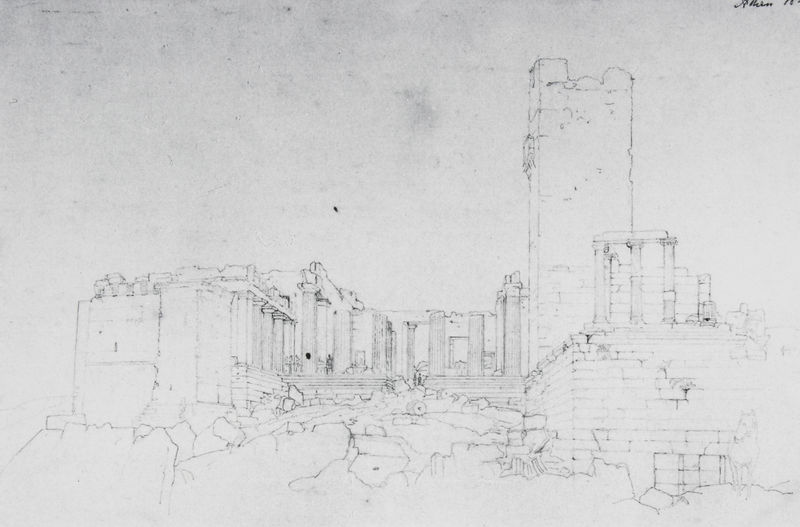
Titel: Die Propyläen auf der Akropolis, Athen
Künstler: Friedrich von Gärtner
Standort: München
Institution: Architekturmuseum der Technischen Universität
Schlagwörter: berg, felsen, himmel, weiß, landschaft, menschen, stadt, grau, schwarz, skizze, säule, säulen, zeichnung, anlage, gebäude, hund, schloss, alt, architektur, mensch, stein, steine, signatur, hügel, pferd, turm, kanneliert, papier, ansicht, italien, studie, leer, mauer, grafik, graphik, geröll, linien, schutt, querformat, treppe, treppen, trümmer, zerstörung, columns, people, stairs, steps, white, black, wall, stufen, verfall, innenhof, reste, ruine, antike, burg, palast, kohle, mauerwerk, zentralperspektive, druck, schwarz weiss, durcheinander, bleistift, ruinen, entwurf, architrav, kapitelle, rom, kapitell, fleck, gemäuer, mauern, antik, griechen, greek, olymp, rocks, roman, stone, griechisch, building, griechenland, tower, zerstört, fleckig, tempel, basis, drawing, black and white, ruin, ruins, dog, sketch, verfallen, römisch, athen, bergfried, sizilien, antique, rome, temple, draft, spolien, brick, bricks, study, pencil, animal, horse, innehof, überreste, pillar, mauerreste, runie, figuten, stones, doric, blocks, rubble, block, withe, destroyed, pillars, ruinen antike, zeichnung fragmente, zerstörrung, ruiinen, remains, crumbling, pencel, archeology, archetecture, serstötung, lintel, archeological, naimal, anitic